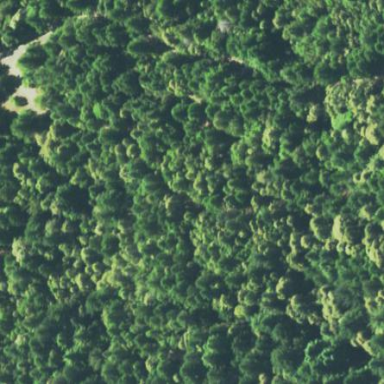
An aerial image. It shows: Forest area.